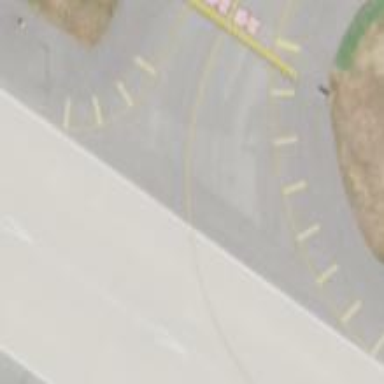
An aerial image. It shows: View of taxiway at the airport.